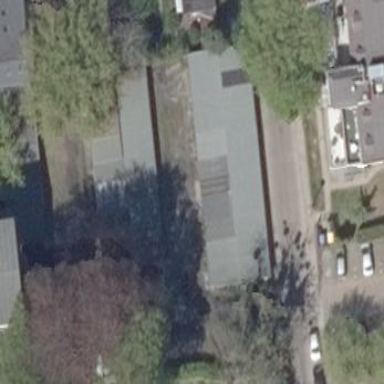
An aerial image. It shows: Group of garages.